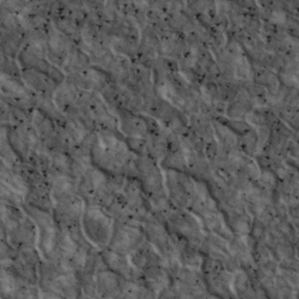
Label: non_frost